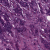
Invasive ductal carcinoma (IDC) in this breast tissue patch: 1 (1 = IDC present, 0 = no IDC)